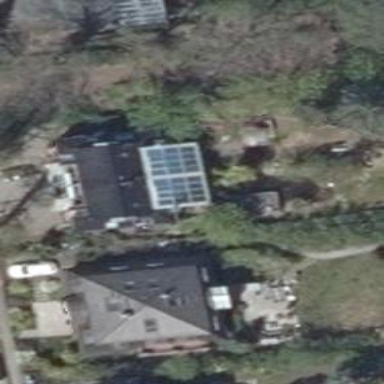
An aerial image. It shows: Simple and straightforward house.